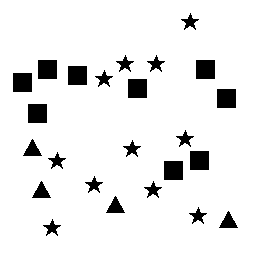
Squares: 9
Triangles: 4
Stars: 11
Total shapes: 24